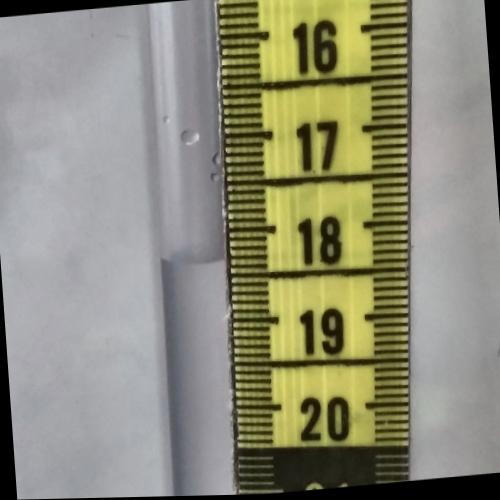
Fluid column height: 18.3 cm